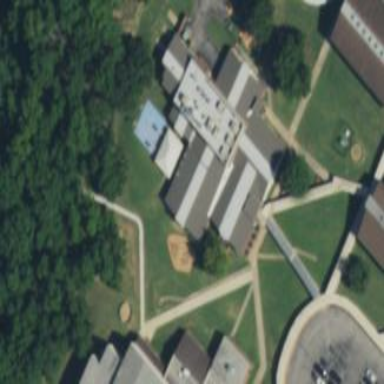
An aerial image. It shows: School building.